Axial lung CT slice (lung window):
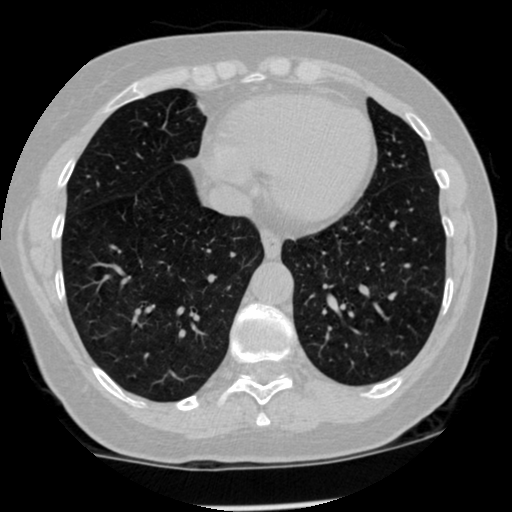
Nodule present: no